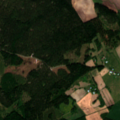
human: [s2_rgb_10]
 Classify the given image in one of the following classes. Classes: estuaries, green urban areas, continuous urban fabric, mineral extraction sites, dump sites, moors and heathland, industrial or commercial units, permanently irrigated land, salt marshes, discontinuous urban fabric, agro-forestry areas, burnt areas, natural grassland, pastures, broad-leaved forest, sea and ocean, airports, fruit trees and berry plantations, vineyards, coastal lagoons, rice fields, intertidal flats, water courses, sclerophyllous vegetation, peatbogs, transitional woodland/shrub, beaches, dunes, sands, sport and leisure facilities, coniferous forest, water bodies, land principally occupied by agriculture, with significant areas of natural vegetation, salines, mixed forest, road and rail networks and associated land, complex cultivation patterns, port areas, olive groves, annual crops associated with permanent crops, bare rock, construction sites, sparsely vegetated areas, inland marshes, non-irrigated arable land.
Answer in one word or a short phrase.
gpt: non-irrigated arable land, land principally occupied by agriculture, with significant areas of natural vegetation, coniferous forest